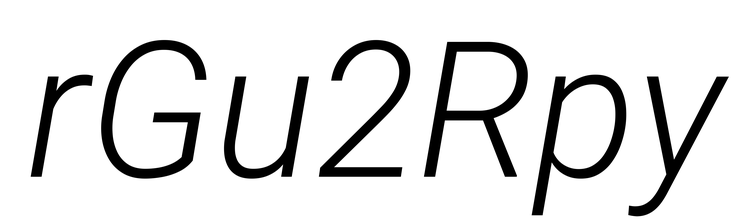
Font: Roboto-Italic_Light_Italic